Question: I have a xml file for layout of each row of listview. I have 3 columns. In first column the imageview doesn't show, only the text below it.
This is my row.xml:
'''
<?xml version="1.0" encoding="utf-8"?>
<LinearLayout xmlns:android="http://schemas.android.com/apk/res/android"
android:layout_width="fill_parent"
android:layout_height="?android:attr/listPreferredItemHeight"
android:padding="6dip">
<LinearLayout
android:orientation="vertical"
android:layout_width="0dip"
android:layout_weight="1"
android:layout_height="fill_parent">
<ImageView
android:id="@+id/icon"
android:layout_width="wrap_content"
android:layout_height="wrap_content"
android:adjustViewBounds="true"
android:gravity="center_vertical"
android:layout_weight="1"
android:src="@drawable/icon" />
<TextView
android:id="@+id/name"
android:layout_width="fill_parent"
android:layout_height="wrap_content"
android:layout_weight="1"
android:gravity="center_vertical"
android:layout_marginTop="5dip"
android:text="hfghfgh"
/>
</LinearLayout>
<LinearLayout
android:orientation="vertical"
android:layout_width="0dip"
android:layout_weight="1"
android:layout_height="fill_parent">
<TextView android:layout_height="0dip"
android:gravity="center_vertical"
android:layout_weight="1"
android:text="fghfghfh"
android:id="@+id/cena1"
android:layout_width="fill_parent"/>
<TextView
android:id="@+id/cena2"
android:layout_width="fill_parent"
android:layout_height="0dip"
android:layout_weight="1"
android:gravity="center_vertical"
android:layout_marginTop="5dip"
android:text="gghj"
/>
<TextView
android:layout_width="fill_parent"
android:layout_height="0dip"
android:layout_weight="1"
android:id="@+id/razdalja"
android:text="ghjghjgj"
android:layout_marginTop="5dip"
android:gravity="center_vertical"
/>
</LinearLayout>
<LinearLayout
android:orientation="vertical"
android:layout_width="0dip"
android:layout_weight="1"
android:layout_height="fill_parent">
<Button
android:background="@drawable/call_button"
android:id="@+id/gumb_klic"
android:layout_width="wrap_content"
android:layout_height="wrap_content"
android:layout_gravity="center_horizontal"
android:focusable="false"
android:focusableInTouchMode="false"
/>
</LinearLayout>
</LinearLayout>
'''
What i get is this (i draw IMG where imageview should appear):

Any ideas?
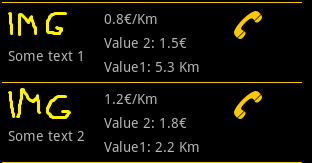
Answer: Check <URL> for your custom listview with Images and Text..